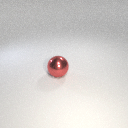
large red metal sphere